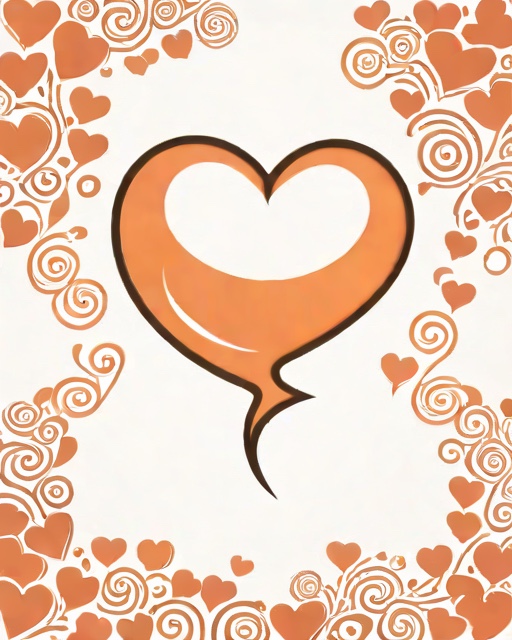
Category: Thank You